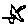
Label: star